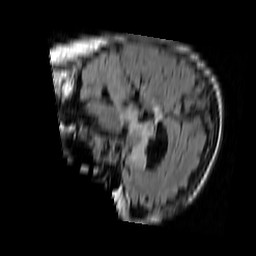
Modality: FLAIR
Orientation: sagittal
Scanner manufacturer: ge
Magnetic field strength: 1.5 T
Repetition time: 9 s
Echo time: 0.1122 s